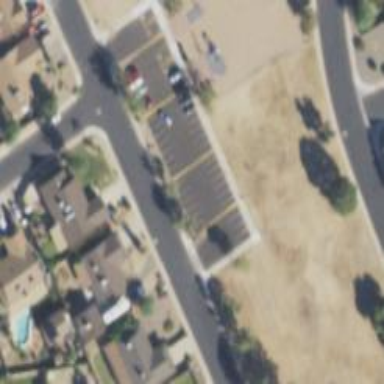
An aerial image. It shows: Parking area with asphalt surface.